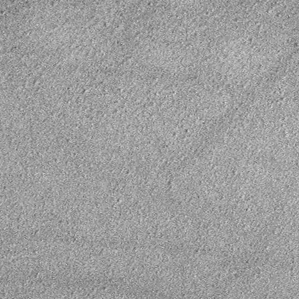
Label: frost